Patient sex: M
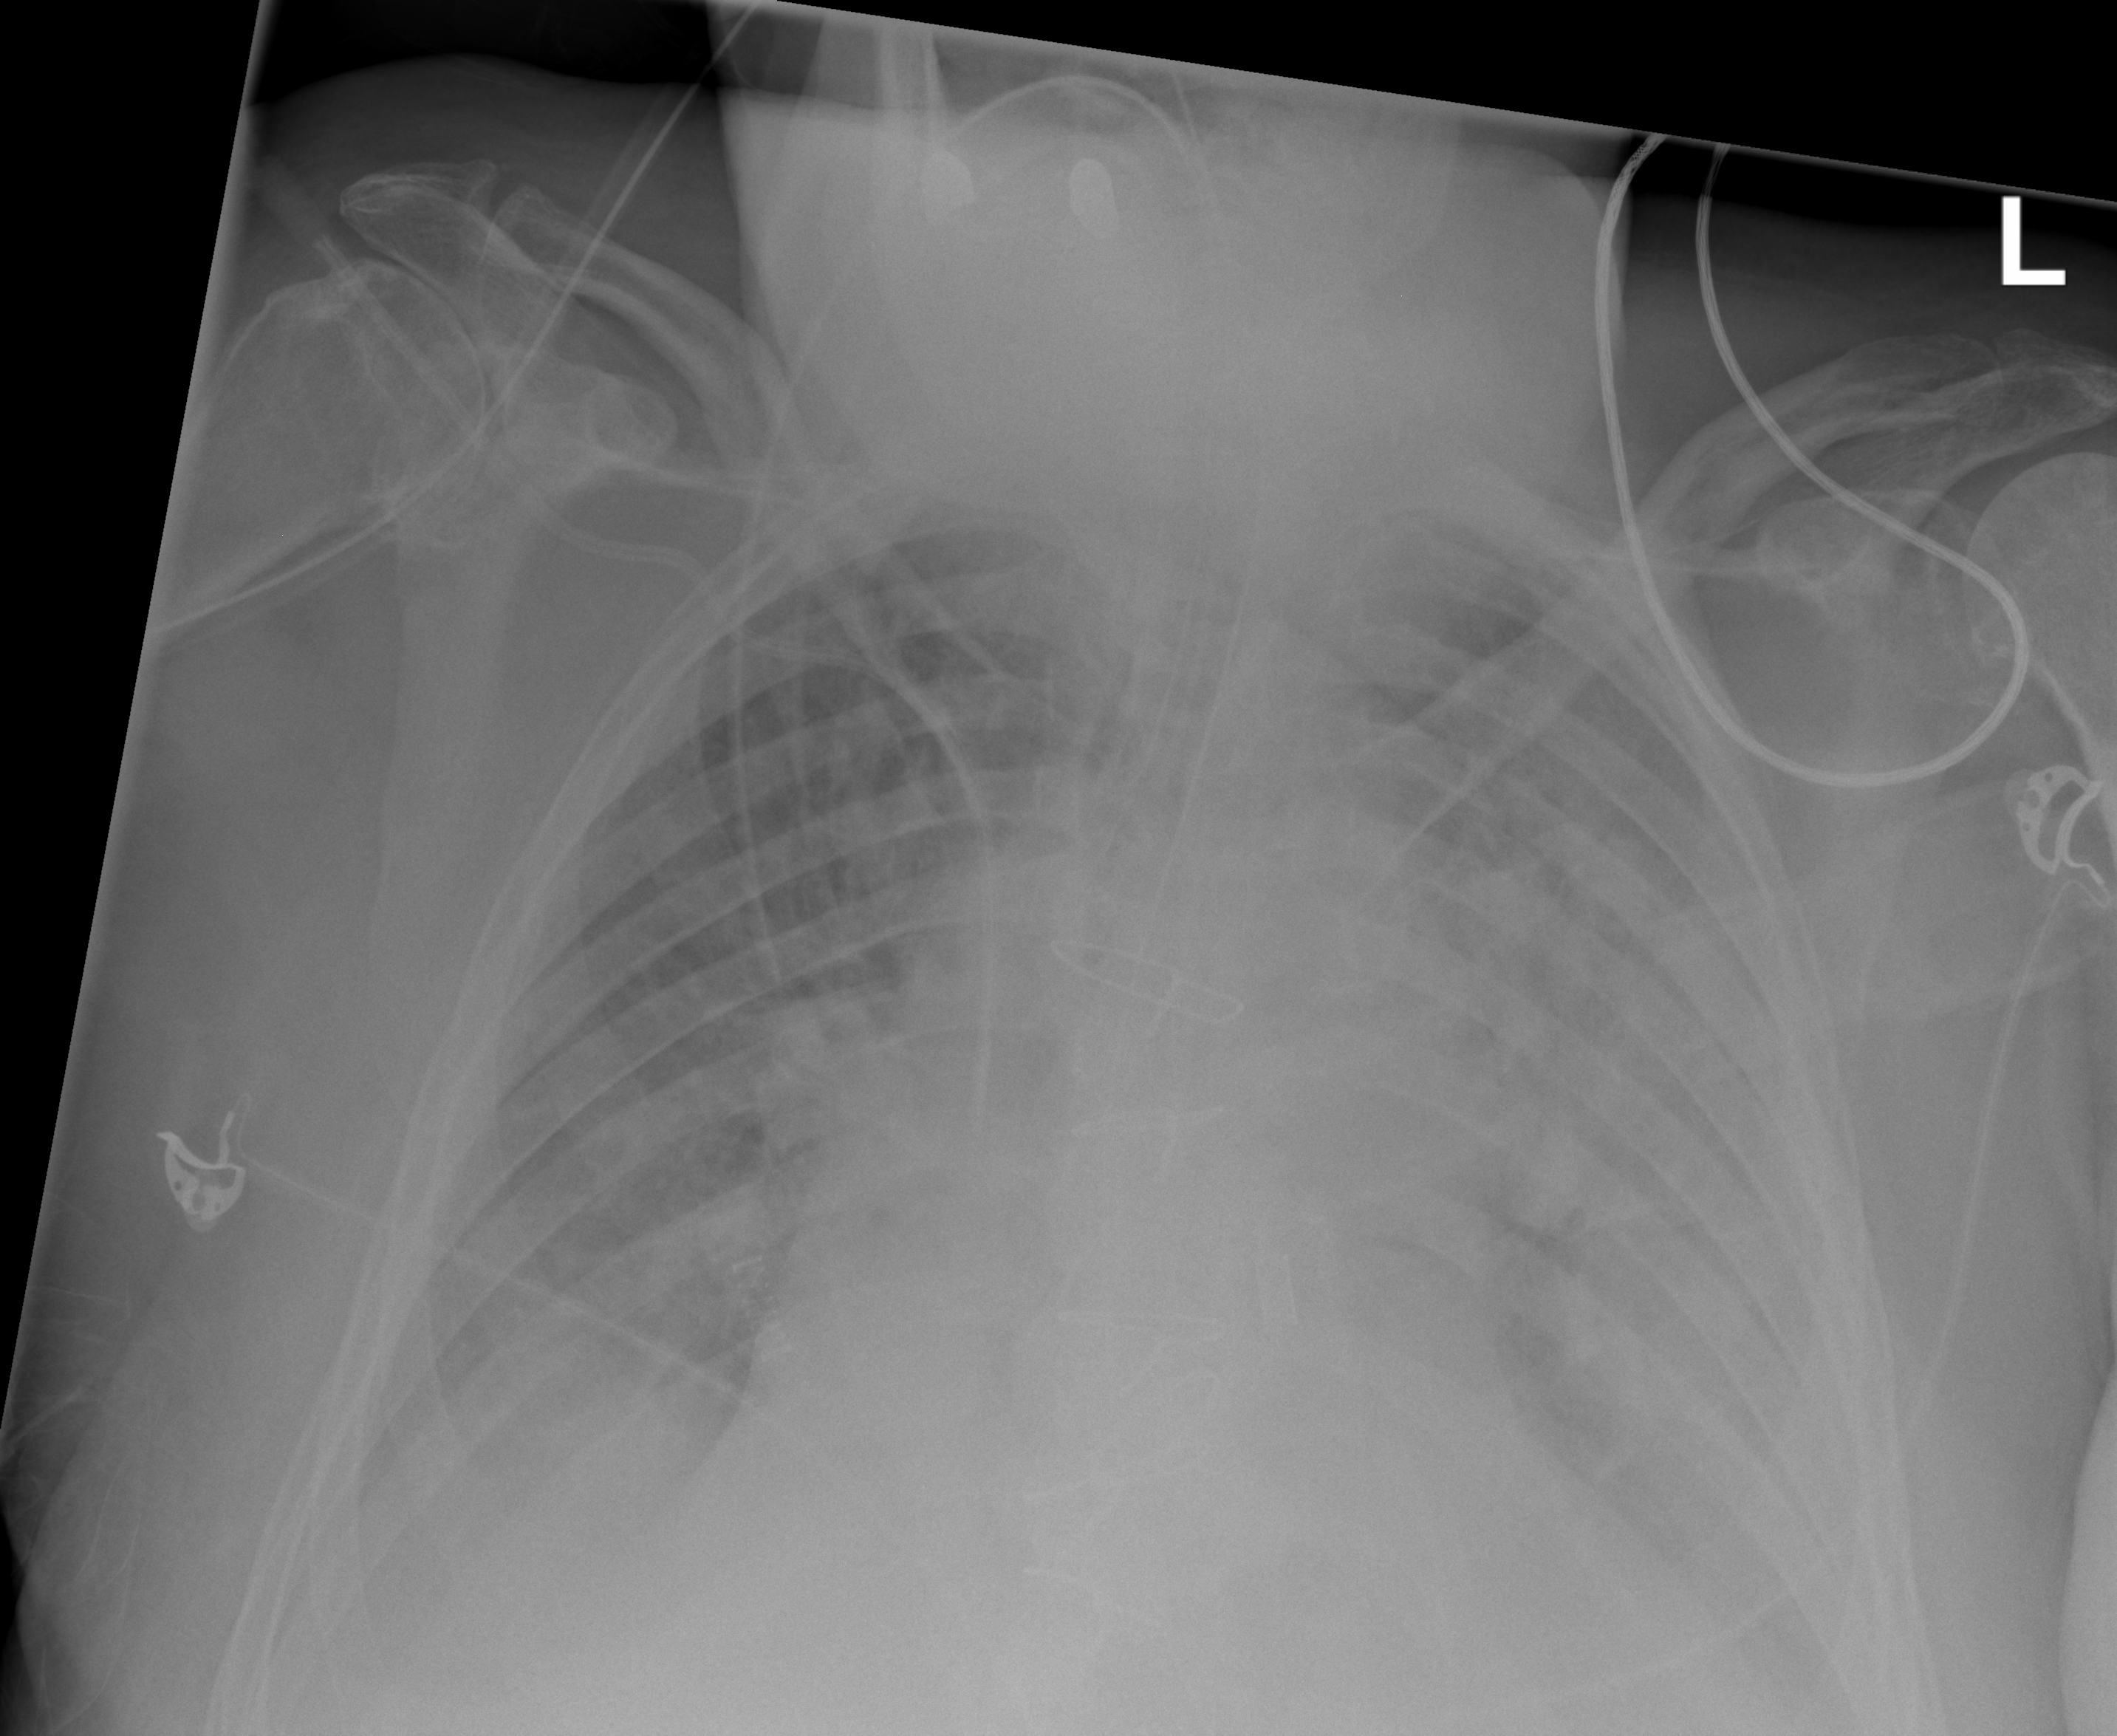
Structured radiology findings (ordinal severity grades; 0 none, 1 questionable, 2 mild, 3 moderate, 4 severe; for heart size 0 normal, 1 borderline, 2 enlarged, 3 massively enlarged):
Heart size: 2
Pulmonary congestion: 0
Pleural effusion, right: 2
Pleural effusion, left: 2
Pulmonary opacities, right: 0
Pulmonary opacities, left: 2
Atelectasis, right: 2
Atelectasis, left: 3